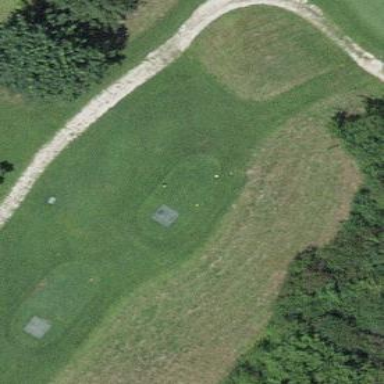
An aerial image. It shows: Golf tee on grassy land.